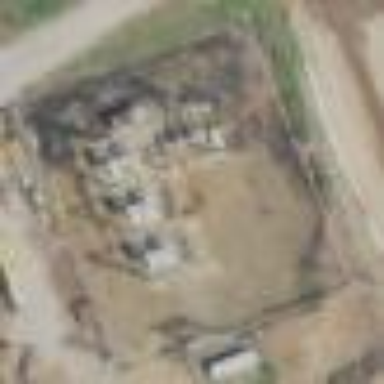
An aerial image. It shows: Industrial power substation enclosed by fence.